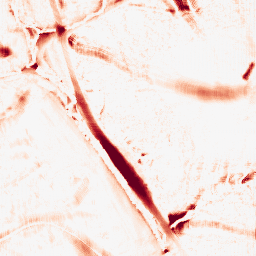
Category: morphological
Decomposition family: morphological_ellipse
Decomposition parameters: operation: opening
width: 30
height: 30
Upsampling method: fft_zeropad
Upsampling parameters: scale: 8
Upsampling scale: 8